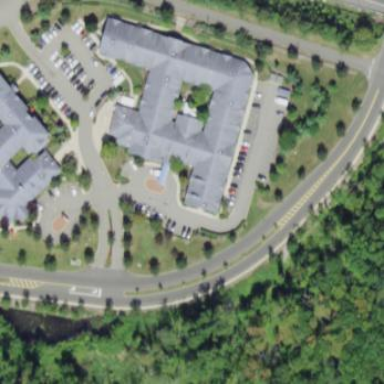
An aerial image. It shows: Nursing home building.